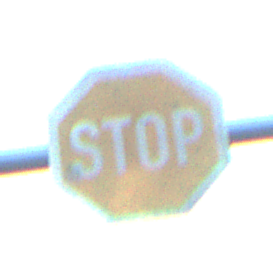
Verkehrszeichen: Stop
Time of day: SunriseSunset
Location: Outdoor (Suburban)
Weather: PartlyCloudy
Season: NotSpecified
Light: Natural